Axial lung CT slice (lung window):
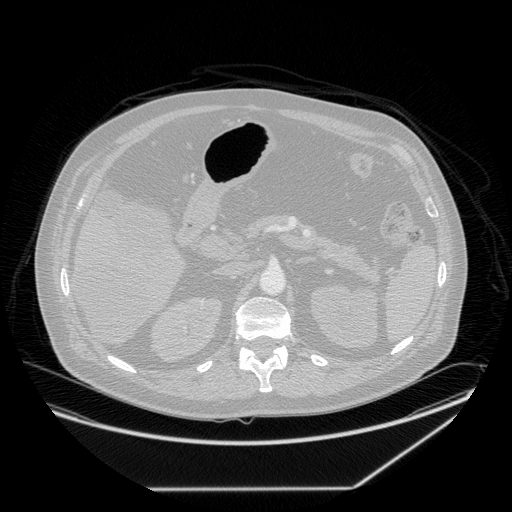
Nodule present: no